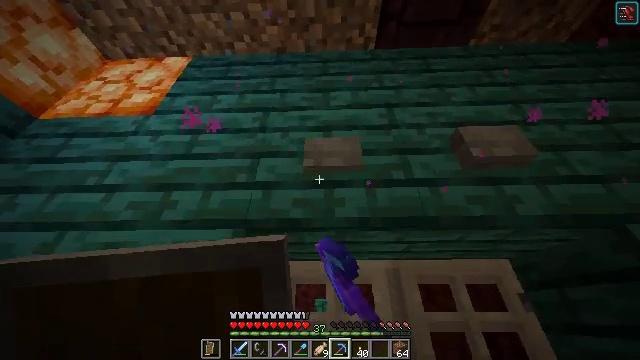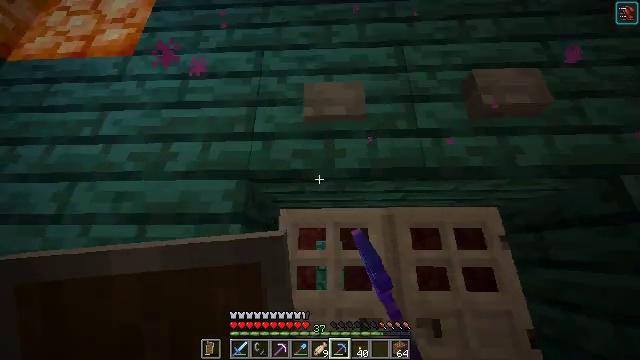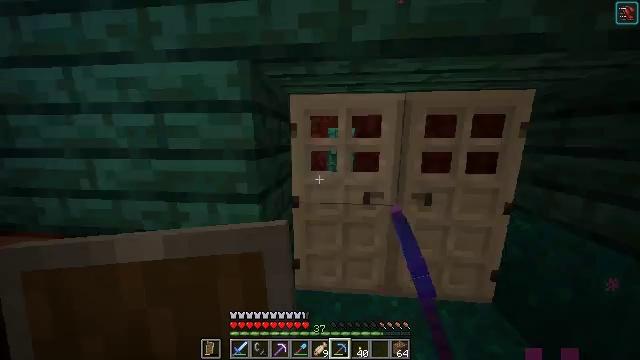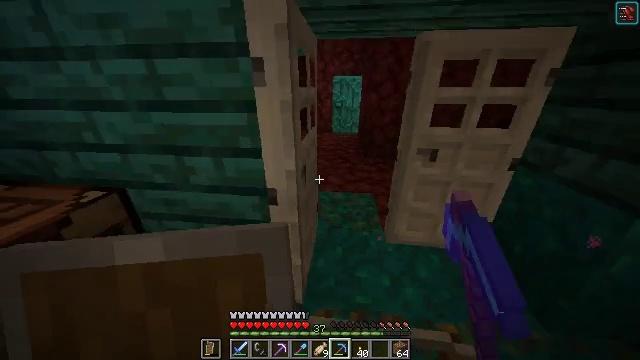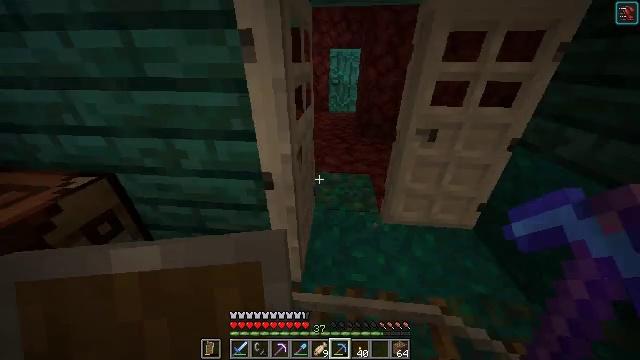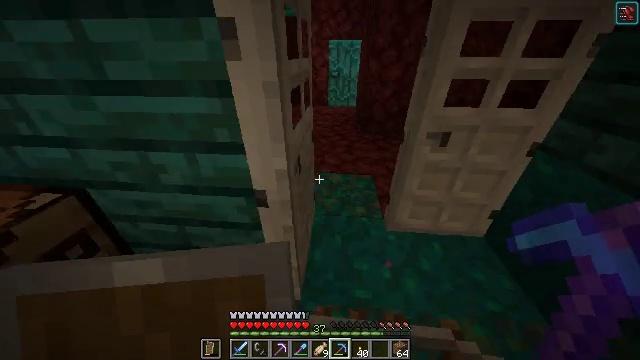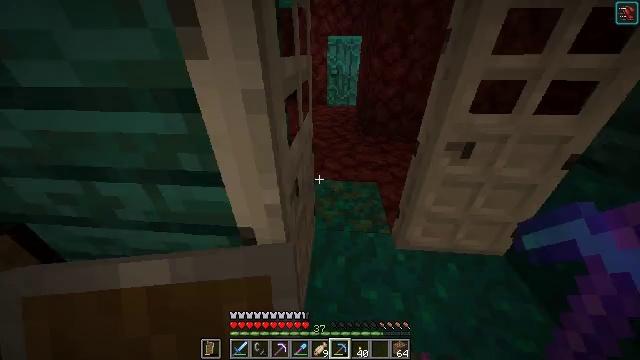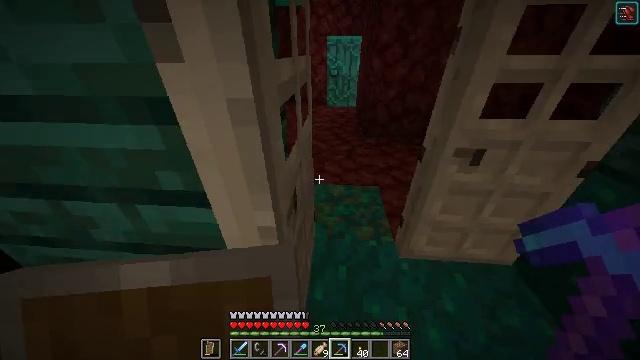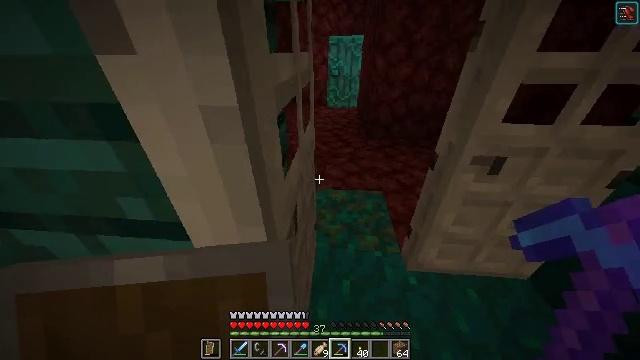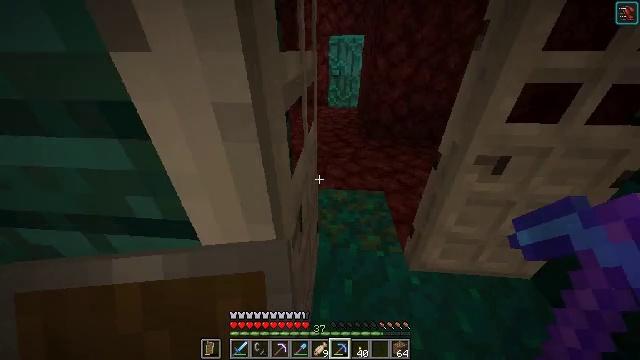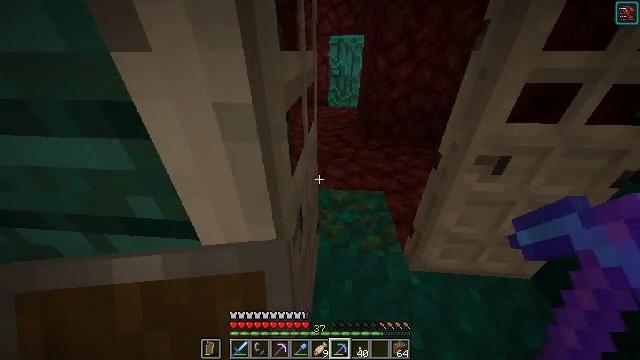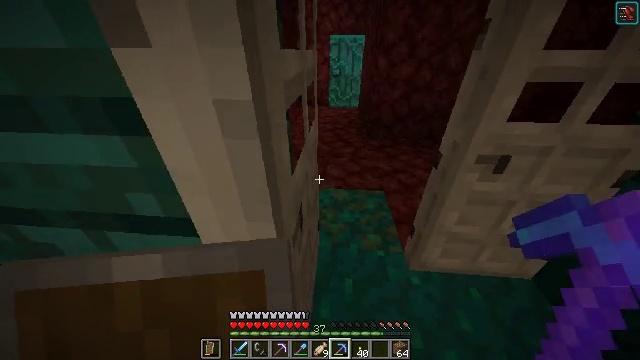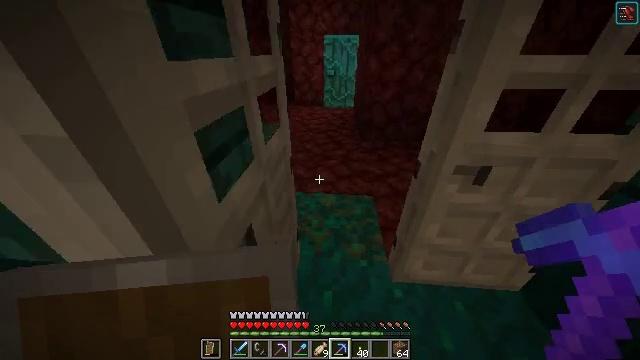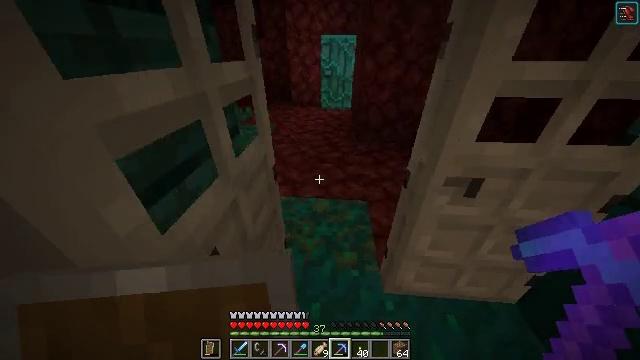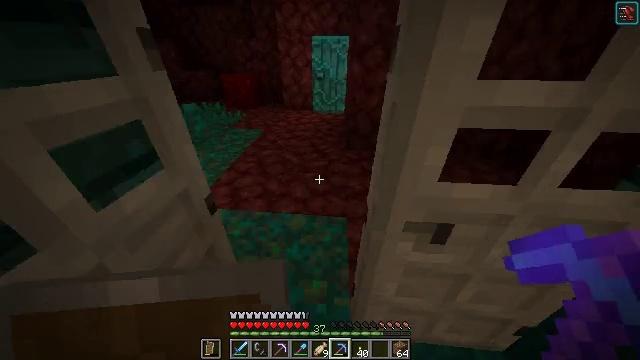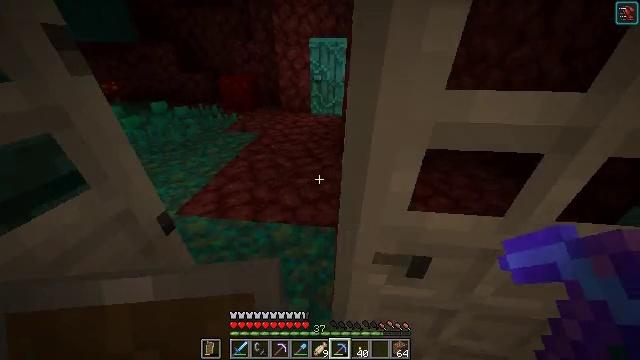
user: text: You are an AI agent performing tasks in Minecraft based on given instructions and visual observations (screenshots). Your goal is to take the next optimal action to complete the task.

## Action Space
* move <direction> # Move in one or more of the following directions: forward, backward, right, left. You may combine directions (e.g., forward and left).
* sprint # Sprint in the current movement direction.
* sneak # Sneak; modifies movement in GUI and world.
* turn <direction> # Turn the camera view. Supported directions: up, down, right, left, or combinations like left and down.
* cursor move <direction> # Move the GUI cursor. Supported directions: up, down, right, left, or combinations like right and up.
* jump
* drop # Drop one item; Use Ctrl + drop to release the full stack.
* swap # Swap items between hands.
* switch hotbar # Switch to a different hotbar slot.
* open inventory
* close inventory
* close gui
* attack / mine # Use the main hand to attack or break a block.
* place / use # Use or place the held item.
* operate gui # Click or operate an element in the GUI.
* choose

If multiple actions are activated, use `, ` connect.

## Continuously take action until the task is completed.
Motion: motion action
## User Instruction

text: Collect crimson fungus by left-clicking.
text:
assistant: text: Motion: turn down
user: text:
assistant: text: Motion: turn left and down
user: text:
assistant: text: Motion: turn left and down
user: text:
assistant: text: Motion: move forward, turn right and down
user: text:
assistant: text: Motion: move forward, turn down
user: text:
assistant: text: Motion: move forward
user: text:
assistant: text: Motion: move forward
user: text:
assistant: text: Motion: move forward
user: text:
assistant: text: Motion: move forward
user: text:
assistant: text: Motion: move forward
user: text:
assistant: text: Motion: move forward and move right
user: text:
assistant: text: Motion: move forward and move right
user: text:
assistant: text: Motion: move forward and move right
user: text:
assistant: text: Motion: move forward and move right
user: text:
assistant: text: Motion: move forward and move right
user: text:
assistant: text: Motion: move forward and move right, turn left
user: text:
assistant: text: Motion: move forward, turn left and up
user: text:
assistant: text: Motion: move forward, turn left and up
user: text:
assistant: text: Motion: move forward, turn left and up
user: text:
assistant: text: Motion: move forward, turn left and up
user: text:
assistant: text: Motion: move forward, turn left and up
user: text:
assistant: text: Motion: move forward, turn left and up
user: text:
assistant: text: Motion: move forward, turn left and up
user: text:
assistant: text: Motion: move forward, turn left
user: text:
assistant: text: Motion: move forward
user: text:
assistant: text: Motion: move forward and move right
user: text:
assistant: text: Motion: move forward and move right, turn left
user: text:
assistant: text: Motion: move forward and move right, turn left and up
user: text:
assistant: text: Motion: move forward and move right, turn left and up
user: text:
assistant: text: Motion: move forward and move right